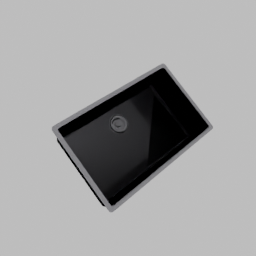
Label: appliances